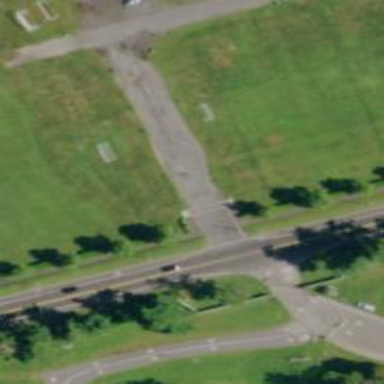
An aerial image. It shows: Crossing on the cycleway.